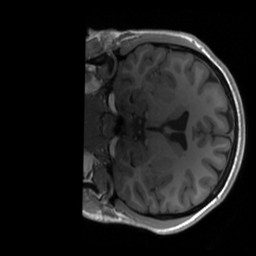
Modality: T1w
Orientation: coronal
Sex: female